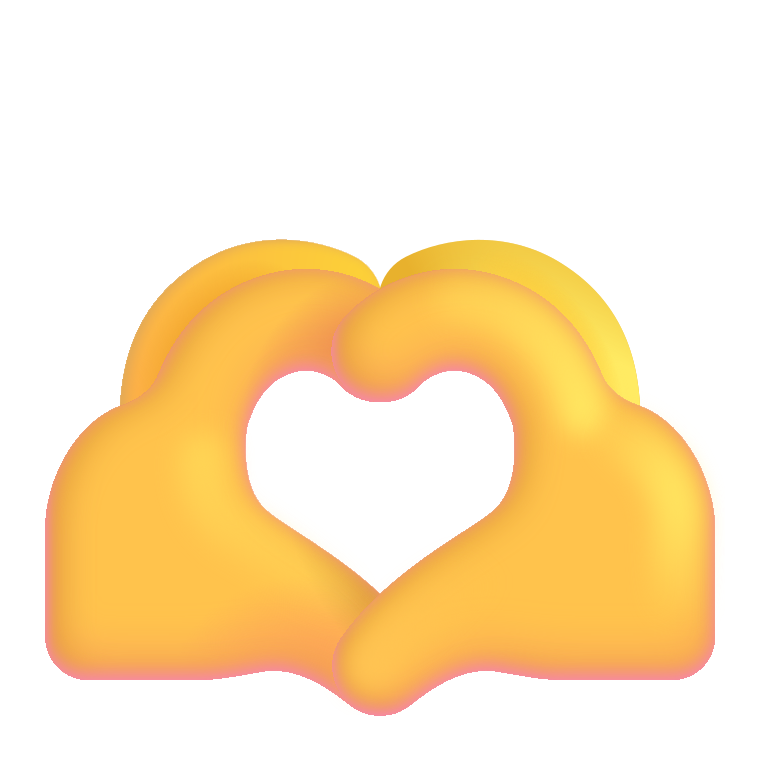
heart hands color default